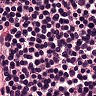
Metastatic tissue present: no